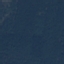
Label: Forest